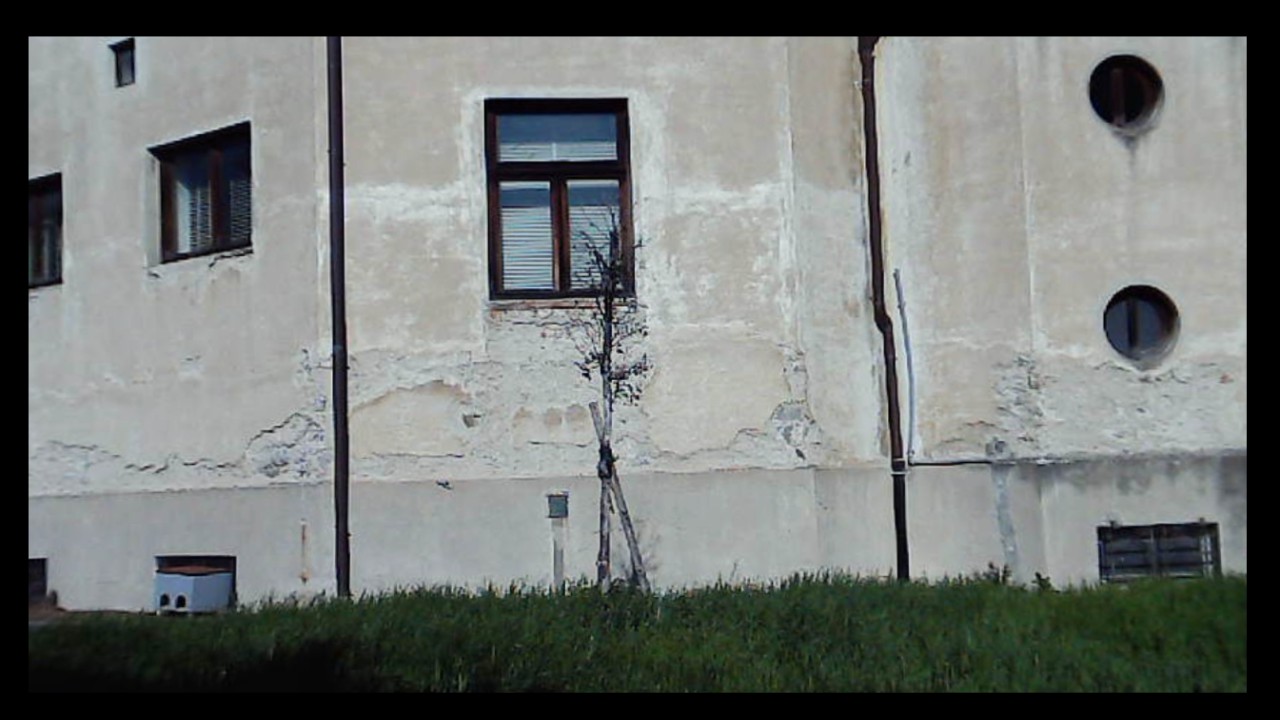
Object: Betafpv air75